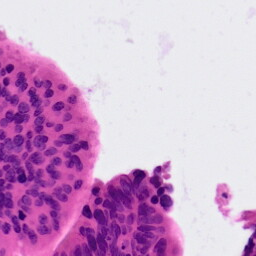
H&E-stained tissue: Colon